高一 · 立体几何学
如图所示, 一个正四棱雉(底面是正方形, 从顶点向底面引垂线, 垂足是底面中心的四棱雉)的正方形底面的边长为 $4 \mathrm{~cm}$, 高与斜高的夹角为 $30^{\circ}$, 则正四棱雉的表面积为 $\mathrm{cm}^{2}$.

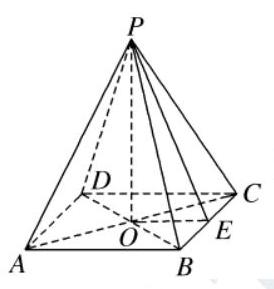
答案: 48
解析: $\because$ 该四棱锥的侧面是底边长为 $4 \mathrm{~cm}$ 的全等的等腰三角形, $\therefore$ 要求侧面积, 只需求等腰三角形底边上的高即可, 可构造直角三角形求解. 如题图所示, 正四棱锥的高、斜高、底面边心距组成 Rt $\triangle P O E$.

$\because O E=2 \mathrm{~cm}, \angle O P E=30^{\circ}$,

$\therefore$ 斜高 $P E=\frac{O E}{\sin 30^{\circ}}=\frac{2}{\frac{1}{2}}=4(\mathrm{~cm})$.

$\therefore S_{\text {校维侧 }}=4 \cdot \frac{1}{2} \cdot B C \cdot P E=4 \times \frac{1}{2} \times 4 \times 4=32\left(\mathrm{~cm}^{2}\right)$,

$\therefore S_{\text {表 }}=S_{\text {侧 }}+S_{\text {底 }}=32+4 \times 4=48\left(\mathrm{~cm}^{2}\right)$.